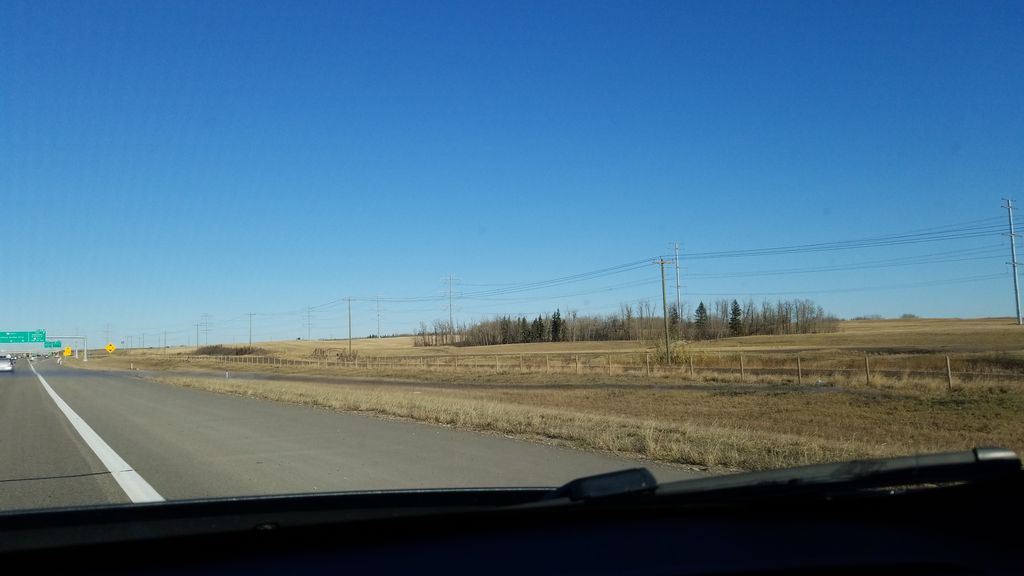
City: edmonton